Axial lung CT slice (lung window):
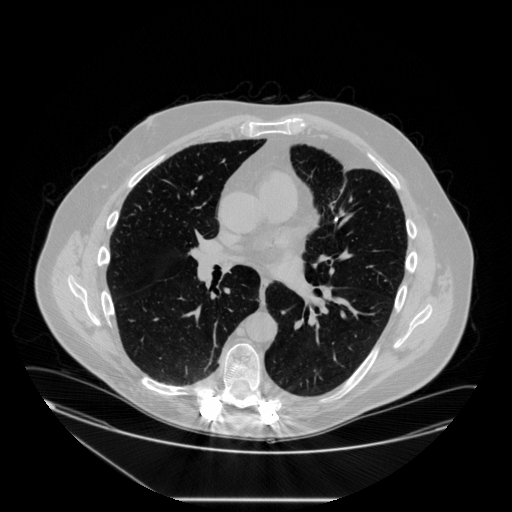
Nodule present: no